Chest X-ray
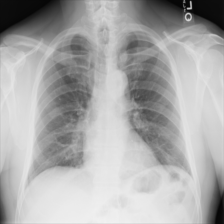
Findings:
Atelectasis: negative
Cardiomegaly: negative
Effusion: negative
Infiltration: negative
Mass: negative
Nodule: negative
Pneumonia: negative
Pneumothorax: negative
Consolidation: negative
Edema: negative
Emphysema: negative
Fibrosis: negative
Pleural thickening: negative
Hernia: negative